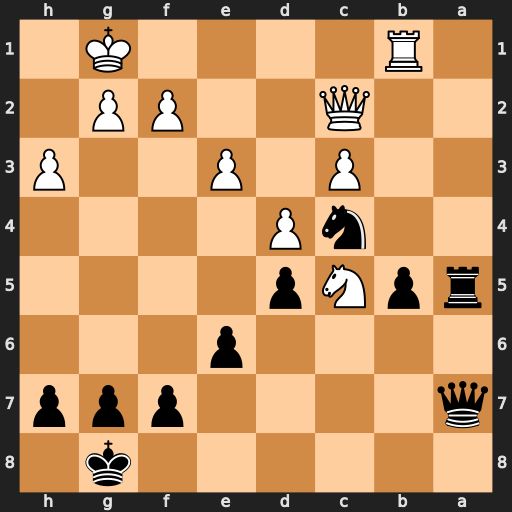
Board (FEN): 6k1/q4ppp/4p3/rpNp4/2nP4/2P1P2P/2Q2PP1/1R4K1
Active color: b
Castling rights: -
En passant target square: -
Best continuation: Na3 Qd3 Nxb1